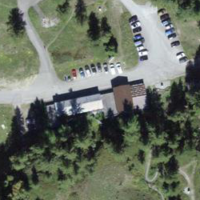
EUNIS habitat code: 31
Species observed at this site:
Rubus saxatilis